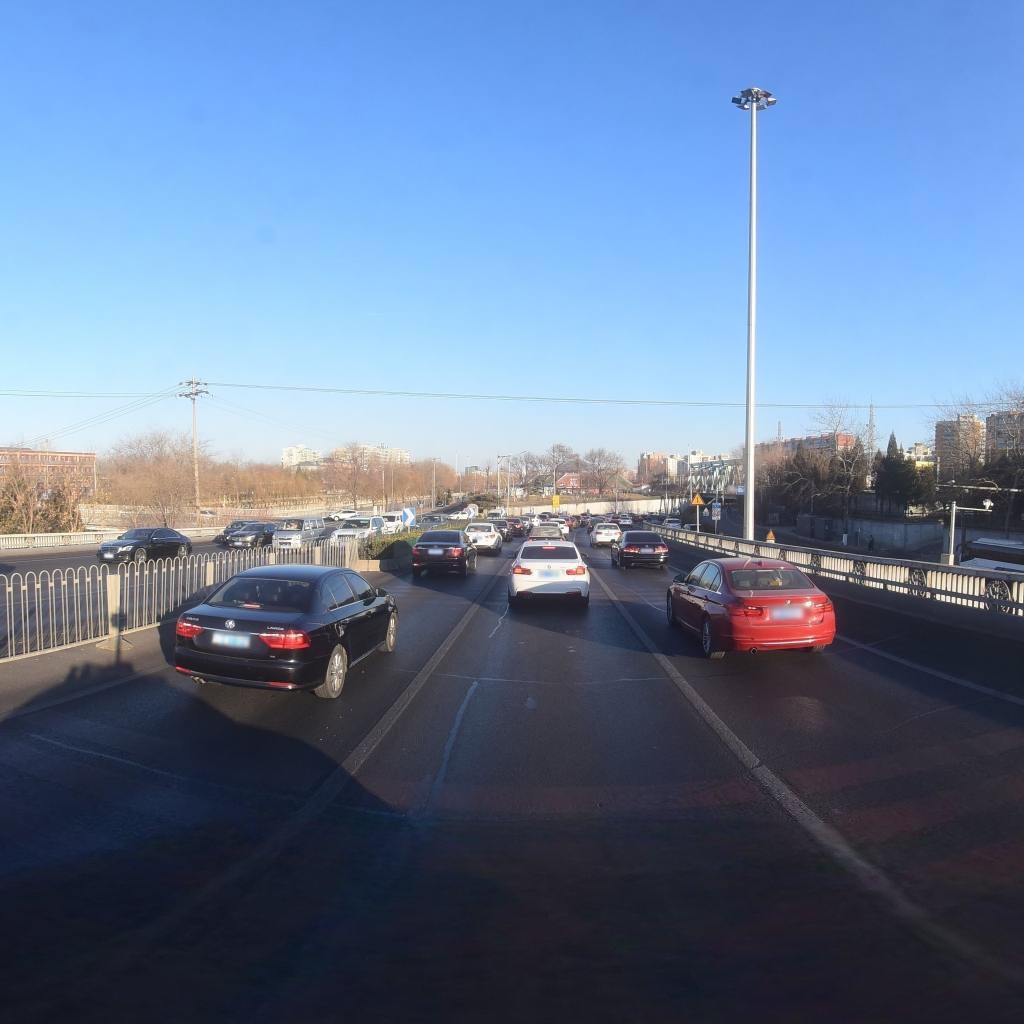
Region: Dongcheng
Road damage annotations: transverse patch, transverse patch, transverse patch, longitudinal patch, transverse patch, longitudinal patch, longitudinal patch